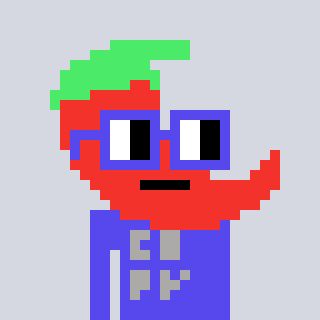
a pixel art character with square blue glasses, a chilli-shaped head and a computerblue-colored body on a cool background